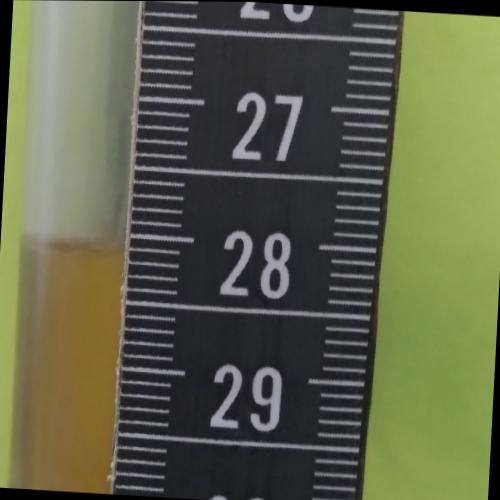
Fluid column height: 28.1 cm